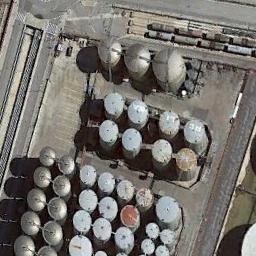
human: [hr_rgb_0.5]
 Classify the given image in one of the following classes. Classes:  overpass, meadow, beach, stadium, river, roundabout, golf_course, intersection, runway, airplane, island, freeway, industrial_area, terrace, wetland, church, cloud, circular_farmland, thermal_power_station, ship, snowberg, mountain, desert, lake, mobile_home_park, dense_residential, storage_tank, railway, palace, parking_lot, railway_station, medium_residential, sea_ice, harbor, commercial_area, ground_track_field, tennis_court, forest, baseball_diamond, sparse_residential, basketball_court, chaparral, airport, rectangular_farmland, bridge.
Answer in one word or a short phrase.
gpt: storage_tank